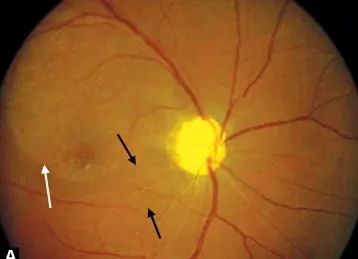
(A) Deeply excavated optic disk, superotemporal retinal detachment (white arrows) and ILM folds (black arrows).
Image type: ophthalmic_imaging (fundus_photograph)